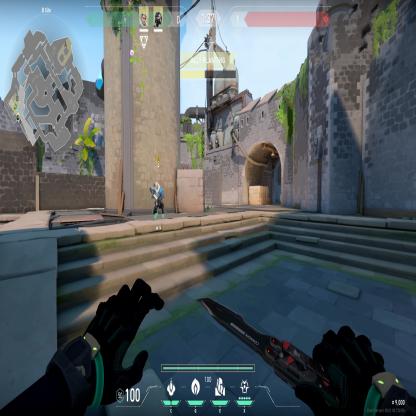
Label: teammate